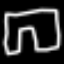
Label: pants